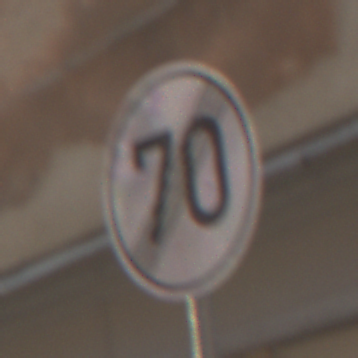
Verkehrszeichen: EndeGeschwindigkeit70
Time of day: Midday
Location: Outdoor (Urban)
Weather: Clear
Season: NotSpecified
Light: Natural